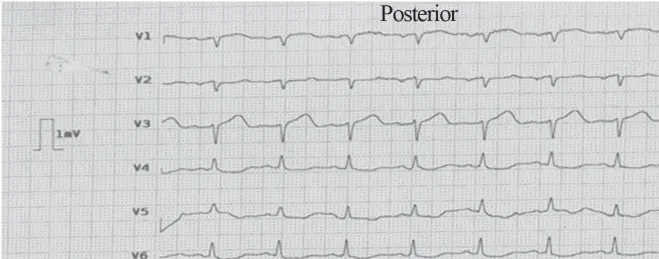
C) Posterior precordial leads at initial presentation, showing no significant ST deviation in leads V7 - V9.
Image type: electrography (ekg)